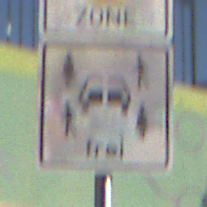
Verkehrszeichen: CarsharingfahrzeugeFrei
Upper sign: BeginnEingeschraenktesHalteverbotZone
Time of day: MorningAfternoon
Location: Outdoor (Special)
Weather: PartlyCloudy
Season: NotSpecified
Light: Natural